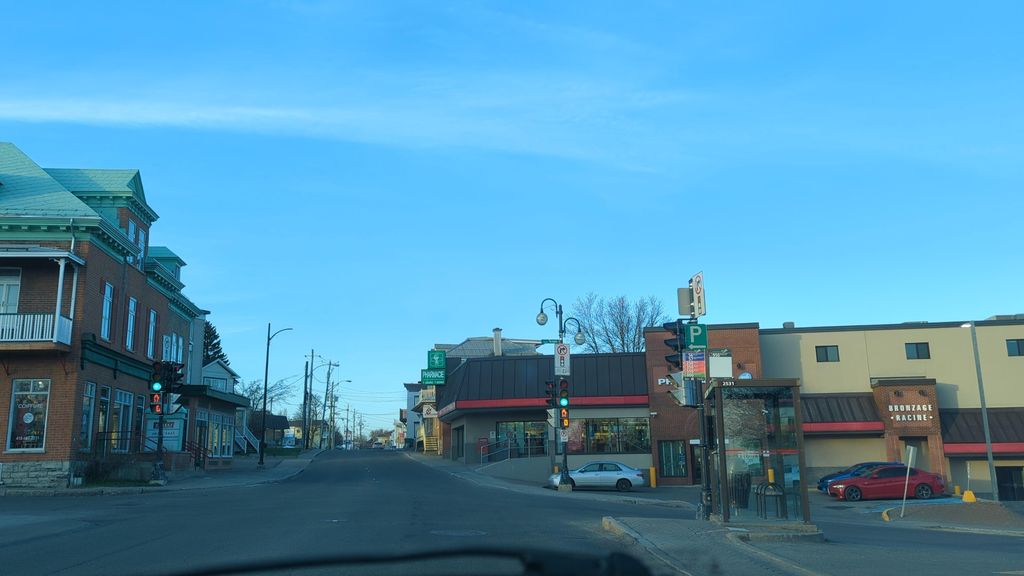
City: quebec_city